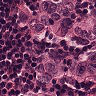
Metastatic tissue present: yes